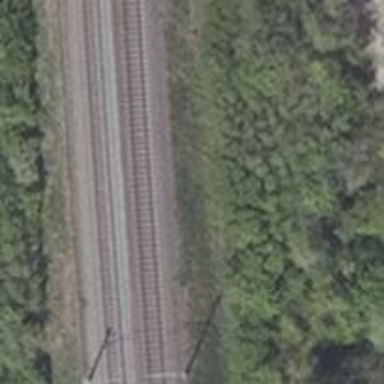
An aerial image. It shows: Railway with electrified contact lines.